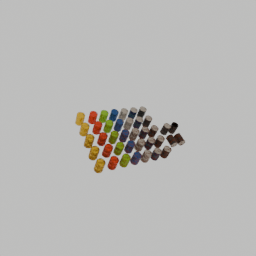
Label: tools